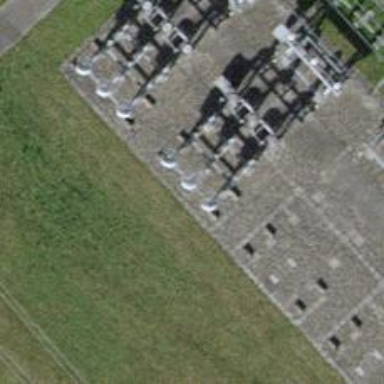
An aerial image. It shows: Insulator used in power systems.